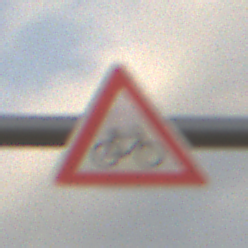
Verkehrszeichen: RadverkehrLinks
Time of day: SunriseSunset
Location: Outdoor (Nature)
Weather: PartlyCloudy
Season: NotSpecified
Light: Natural